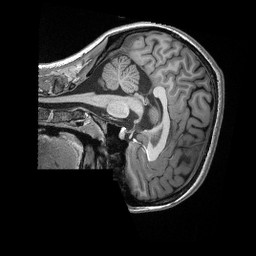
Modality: T1w
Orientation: sagittal
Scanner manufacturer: siemens
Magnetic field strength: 3 T
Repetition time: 2.3 s
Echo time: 0.00308 s